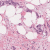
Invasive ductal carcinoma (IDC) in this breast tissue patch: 1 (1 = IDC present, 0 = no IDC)